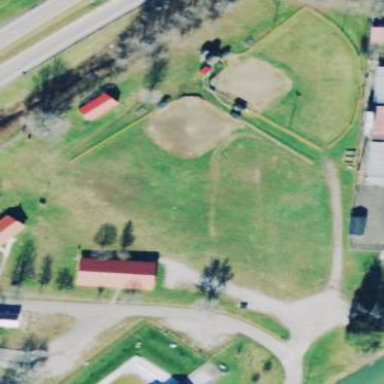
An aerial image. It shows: Baseball pitch for leisure land.